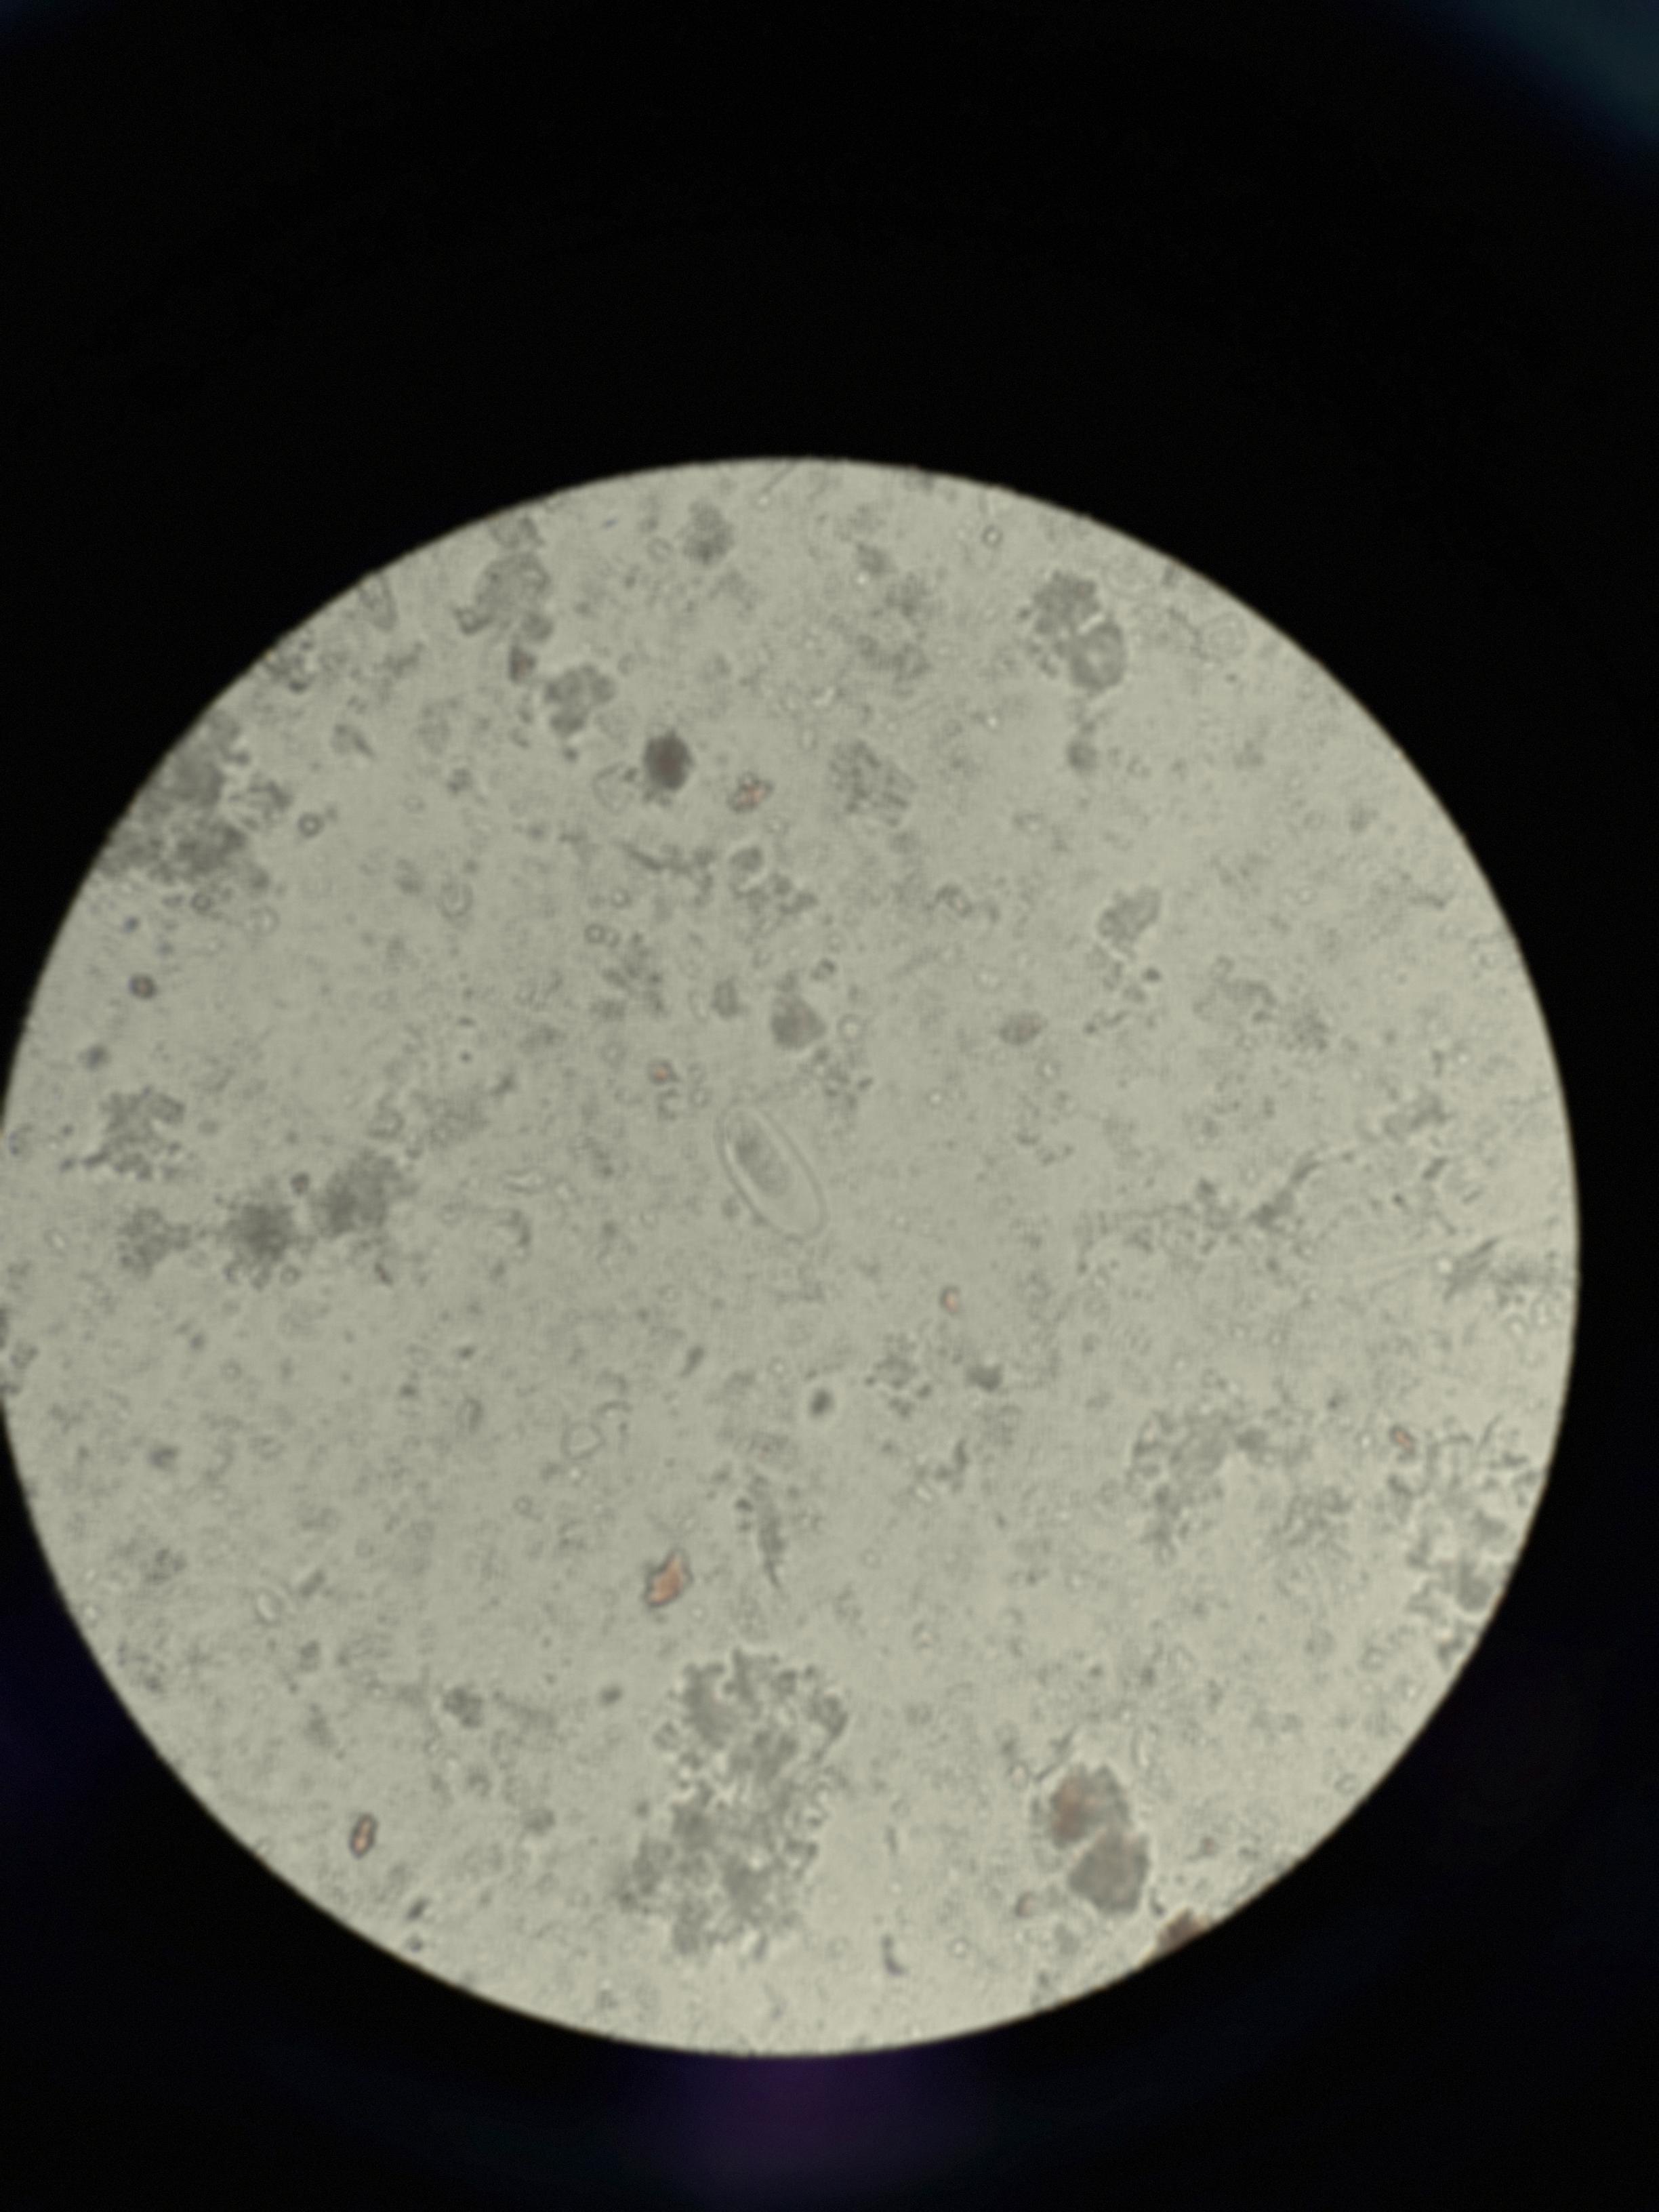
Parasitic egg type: Enterobius vermicularis